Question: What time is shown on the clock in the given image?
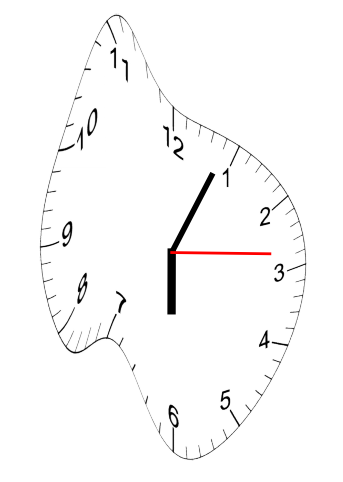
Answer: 06:04:14